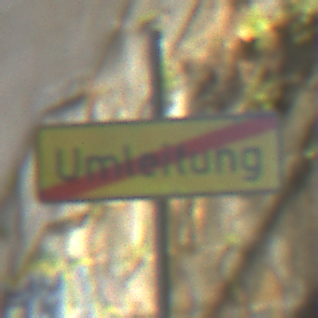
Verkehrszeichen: EndeDerUmleitungsankuendigung
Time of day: Midday
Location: Outdoor (Urban)
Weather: Clear
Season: NotSpecified
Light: Natural